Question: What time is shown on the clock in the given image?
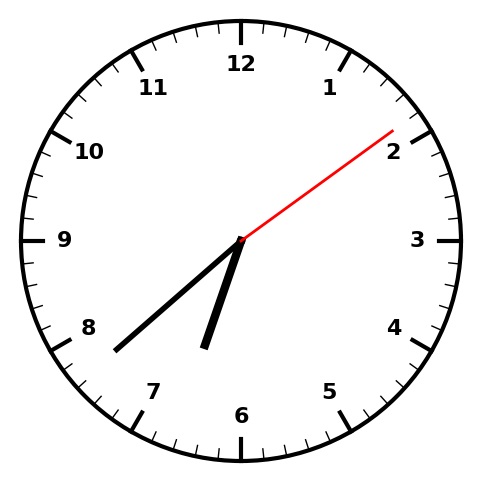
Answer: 06:38:09